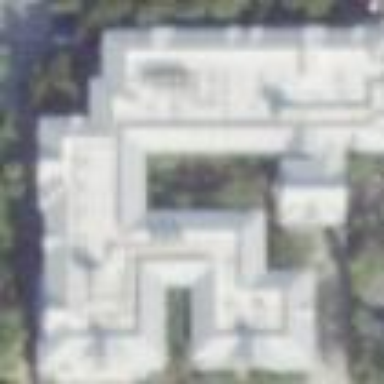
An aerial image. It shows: Hotel building.